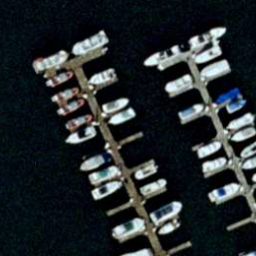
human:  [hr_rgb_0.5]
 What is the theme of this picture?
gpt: harbor

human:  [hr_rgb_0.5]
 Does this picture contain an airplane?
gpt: no

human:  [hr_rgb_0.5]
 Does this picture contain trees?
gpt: no

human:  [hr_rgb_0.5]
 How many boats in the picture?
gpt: about thirty

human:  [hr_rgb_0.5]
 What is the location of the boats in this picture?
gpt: middle and lower right